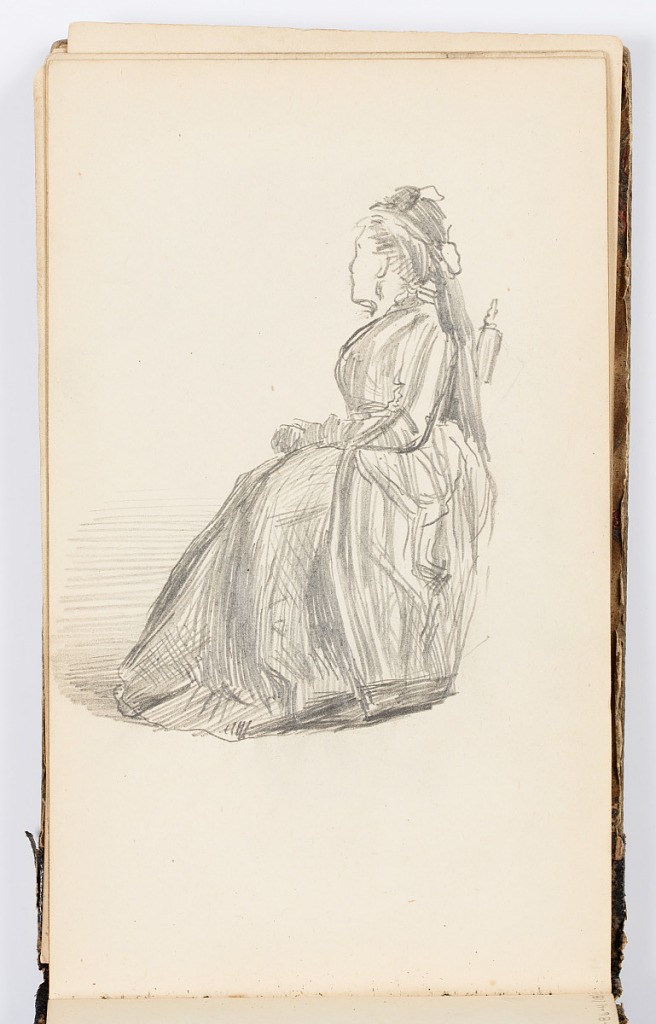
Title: Sketchbook Page
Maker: Kenyon Cox, American, 1856–1919
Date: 1875
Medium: Graphite on paper
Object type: Sketchbook folio
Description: Sketch of a seated woman in profile, with head turned away.